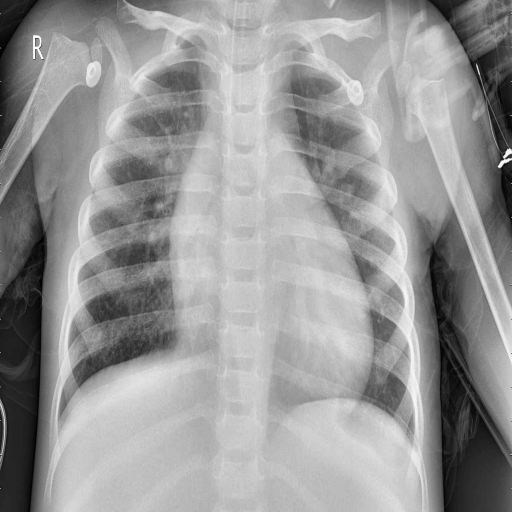
Finding: PNEUMONIA